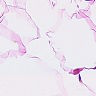
Metastatic tissue present: no